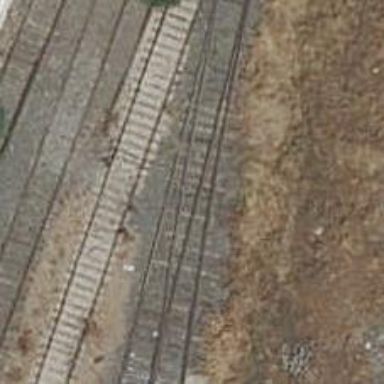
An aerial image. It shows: Railway switch.